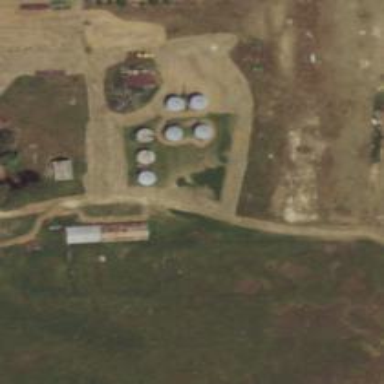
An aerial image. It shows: Silo.